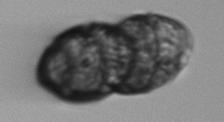
Label: Margalefidinium